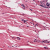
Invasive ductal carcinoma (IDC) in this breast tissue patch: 0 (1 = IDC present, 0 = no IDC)